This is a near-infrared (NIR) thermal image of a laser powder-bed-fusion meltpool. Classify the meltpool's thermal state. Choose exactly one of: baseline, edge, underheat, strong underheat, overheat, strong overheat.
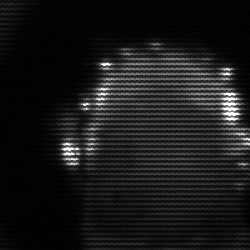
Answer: baseline